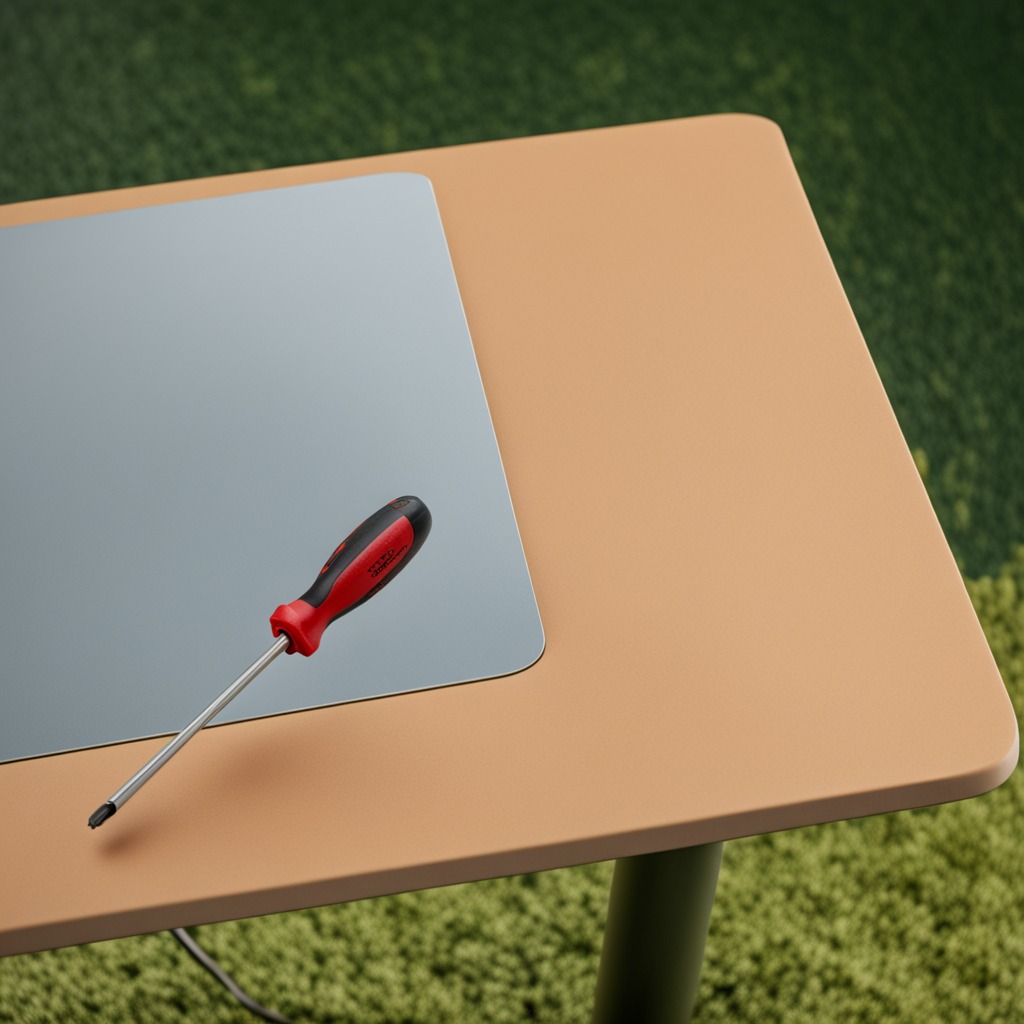
A screwdriver lying on the textured surface of a utility table in a temporary outdoor tool station.